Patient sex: M
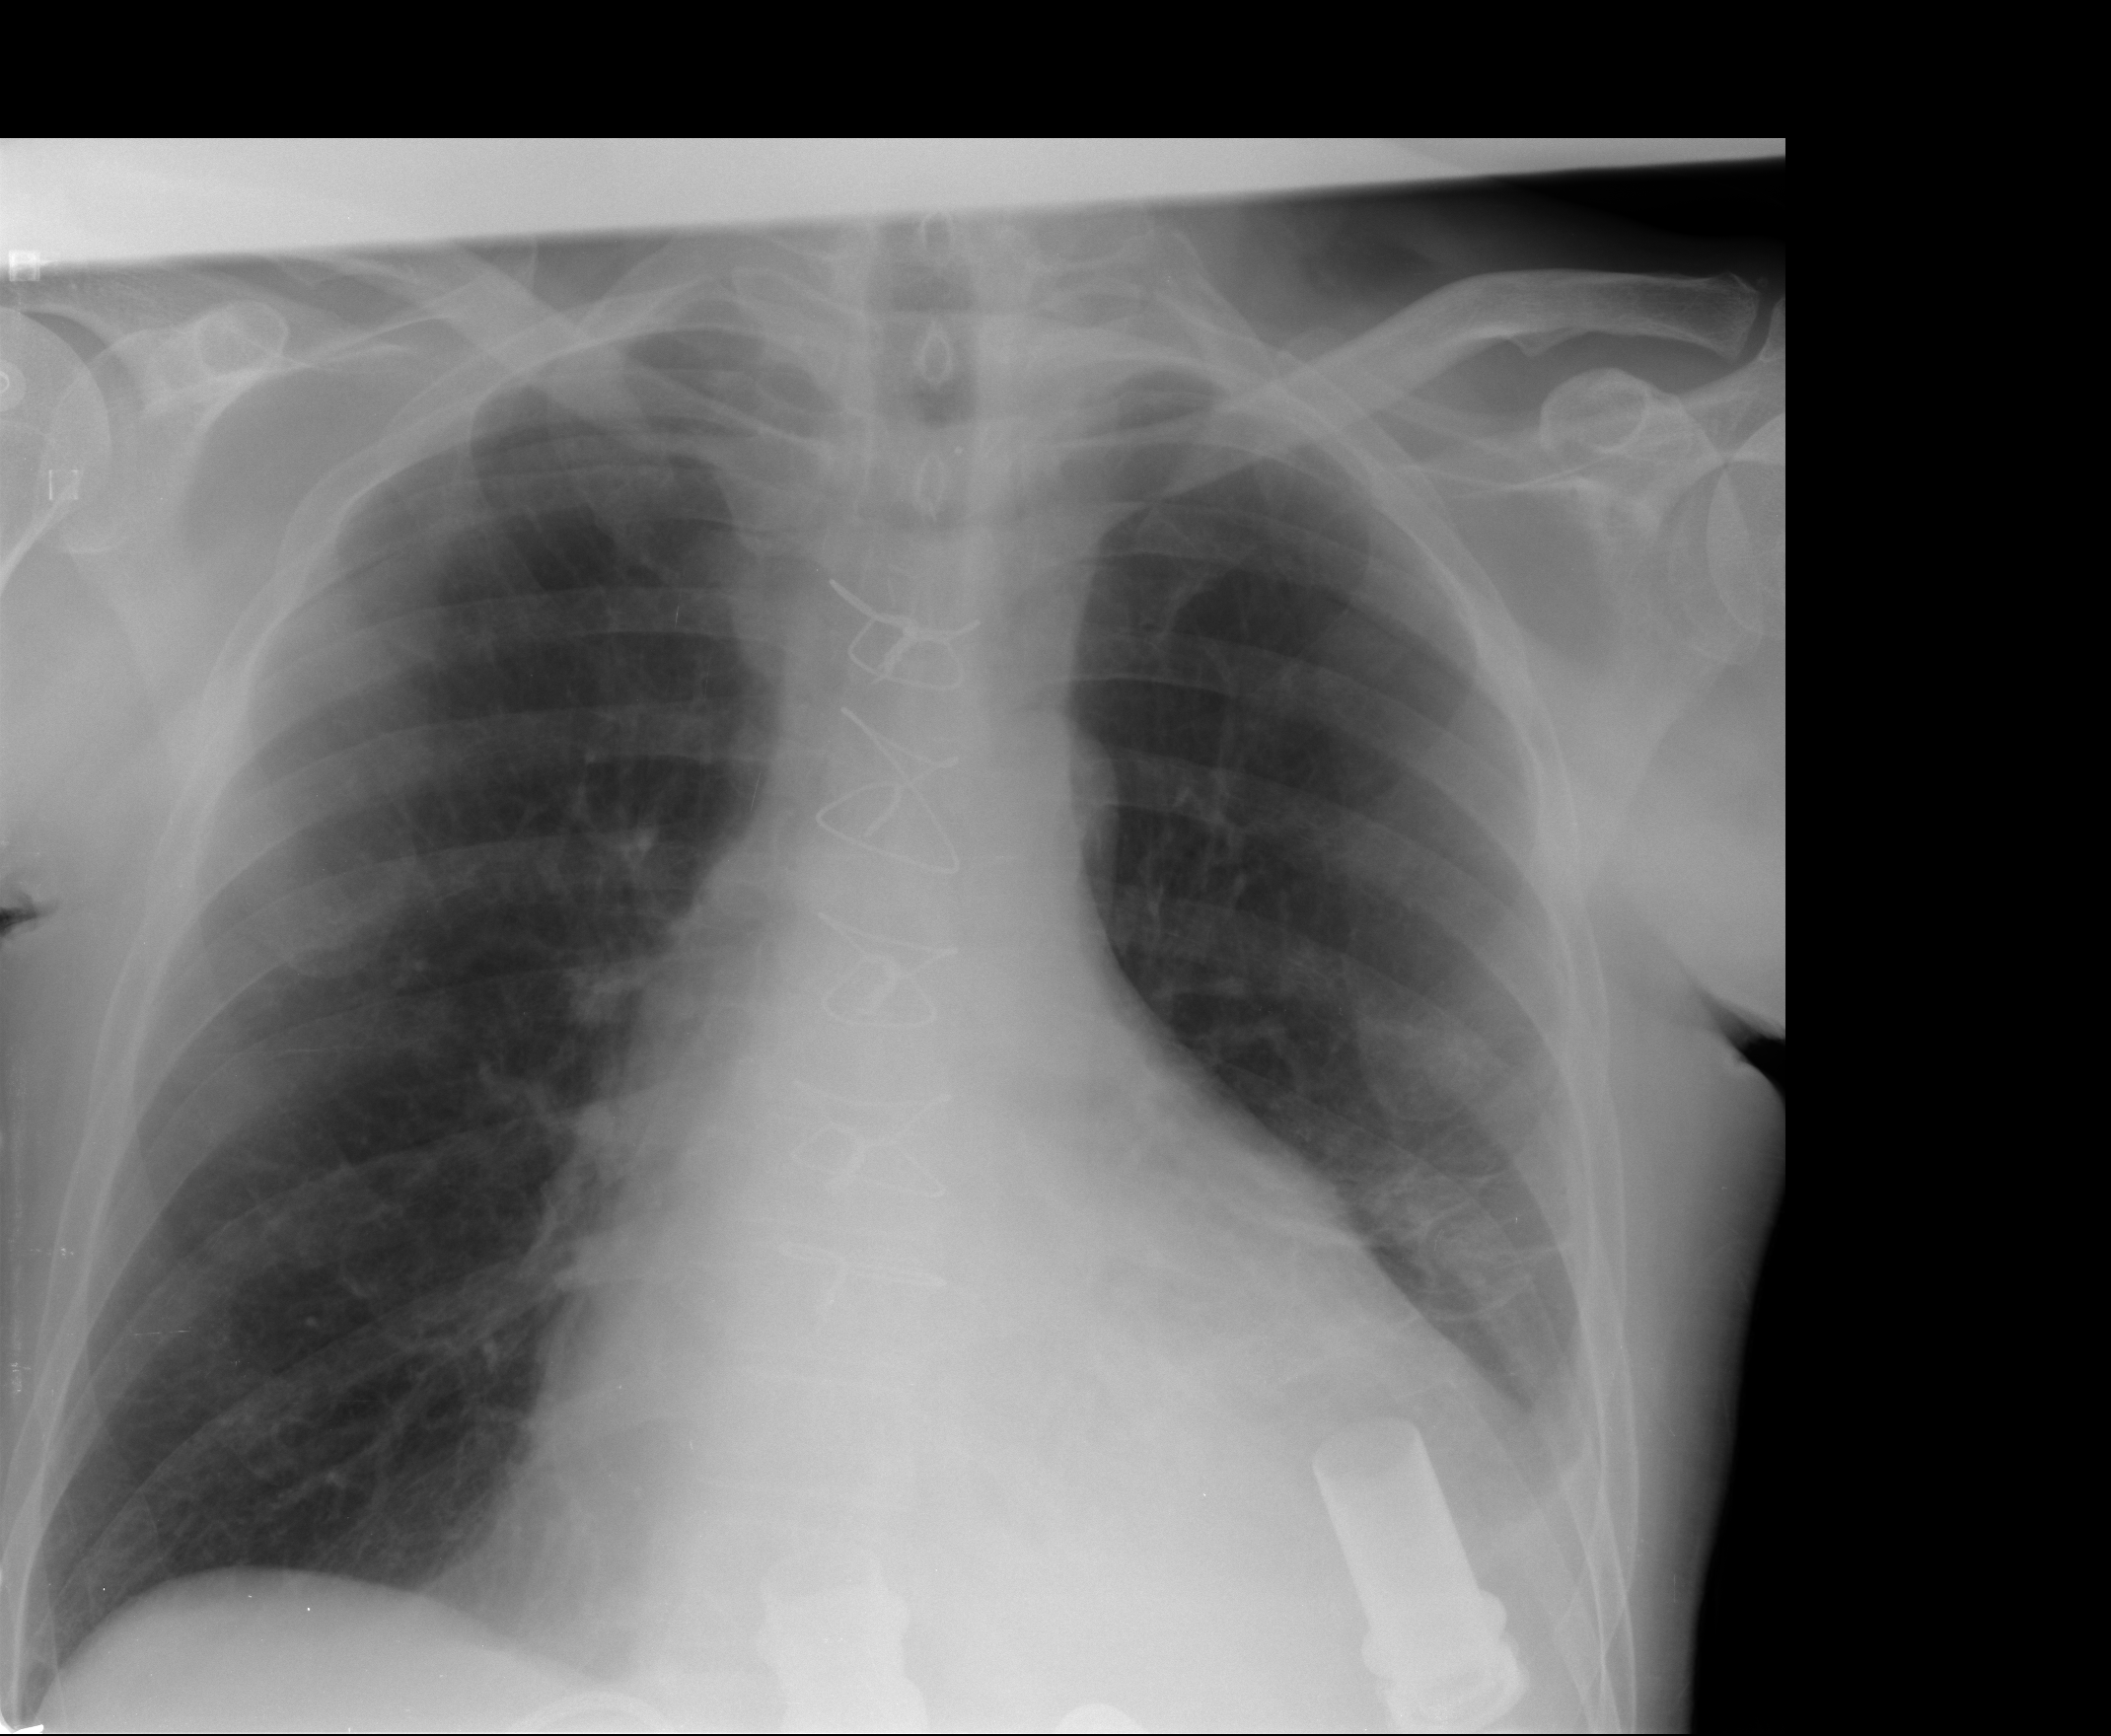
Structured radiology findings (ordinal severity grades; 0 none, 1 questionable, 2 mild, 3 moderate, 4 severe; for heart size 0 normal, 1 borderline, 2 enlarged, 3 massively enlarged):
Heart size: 2
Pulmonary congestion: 0
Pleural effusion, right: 0
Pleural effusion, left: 2
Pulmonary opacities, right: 0
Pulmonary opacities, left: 0
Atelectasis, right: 0
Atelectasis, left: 2